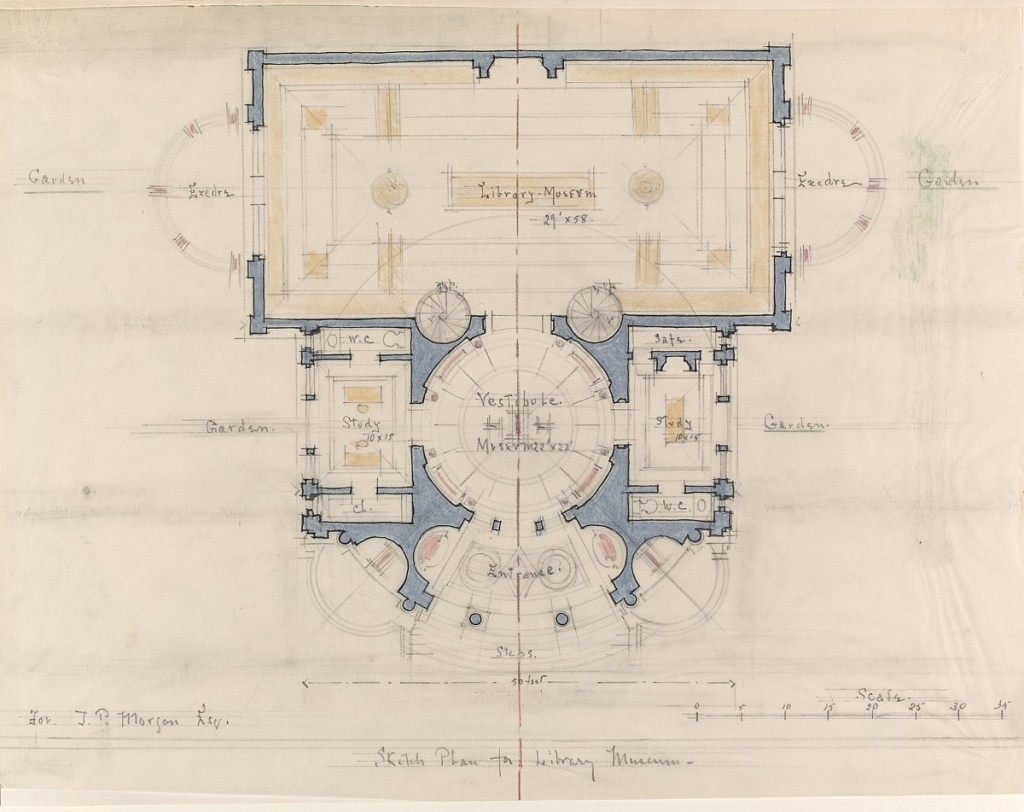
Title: Plan, Sketch for Library Museum for J. Pierpont Morgan, Esq., New York
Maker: Whitney Warren Jr., American, 1864–1943
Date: ca. 1900
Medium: Graphite, pen and black ink, brush and blue and yellow watercolor, red and green crayon, on tracing paper mounted on white laid paper
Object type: Drawing
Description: Floor plan of the "Library Museum" above, flanked by exedrae and gardens; vestibule at lower center, flanked by studies and gardens; columned entrance and steps below; scale, lower right.  Edges pasted to a backing sheet of paper.